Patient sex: F
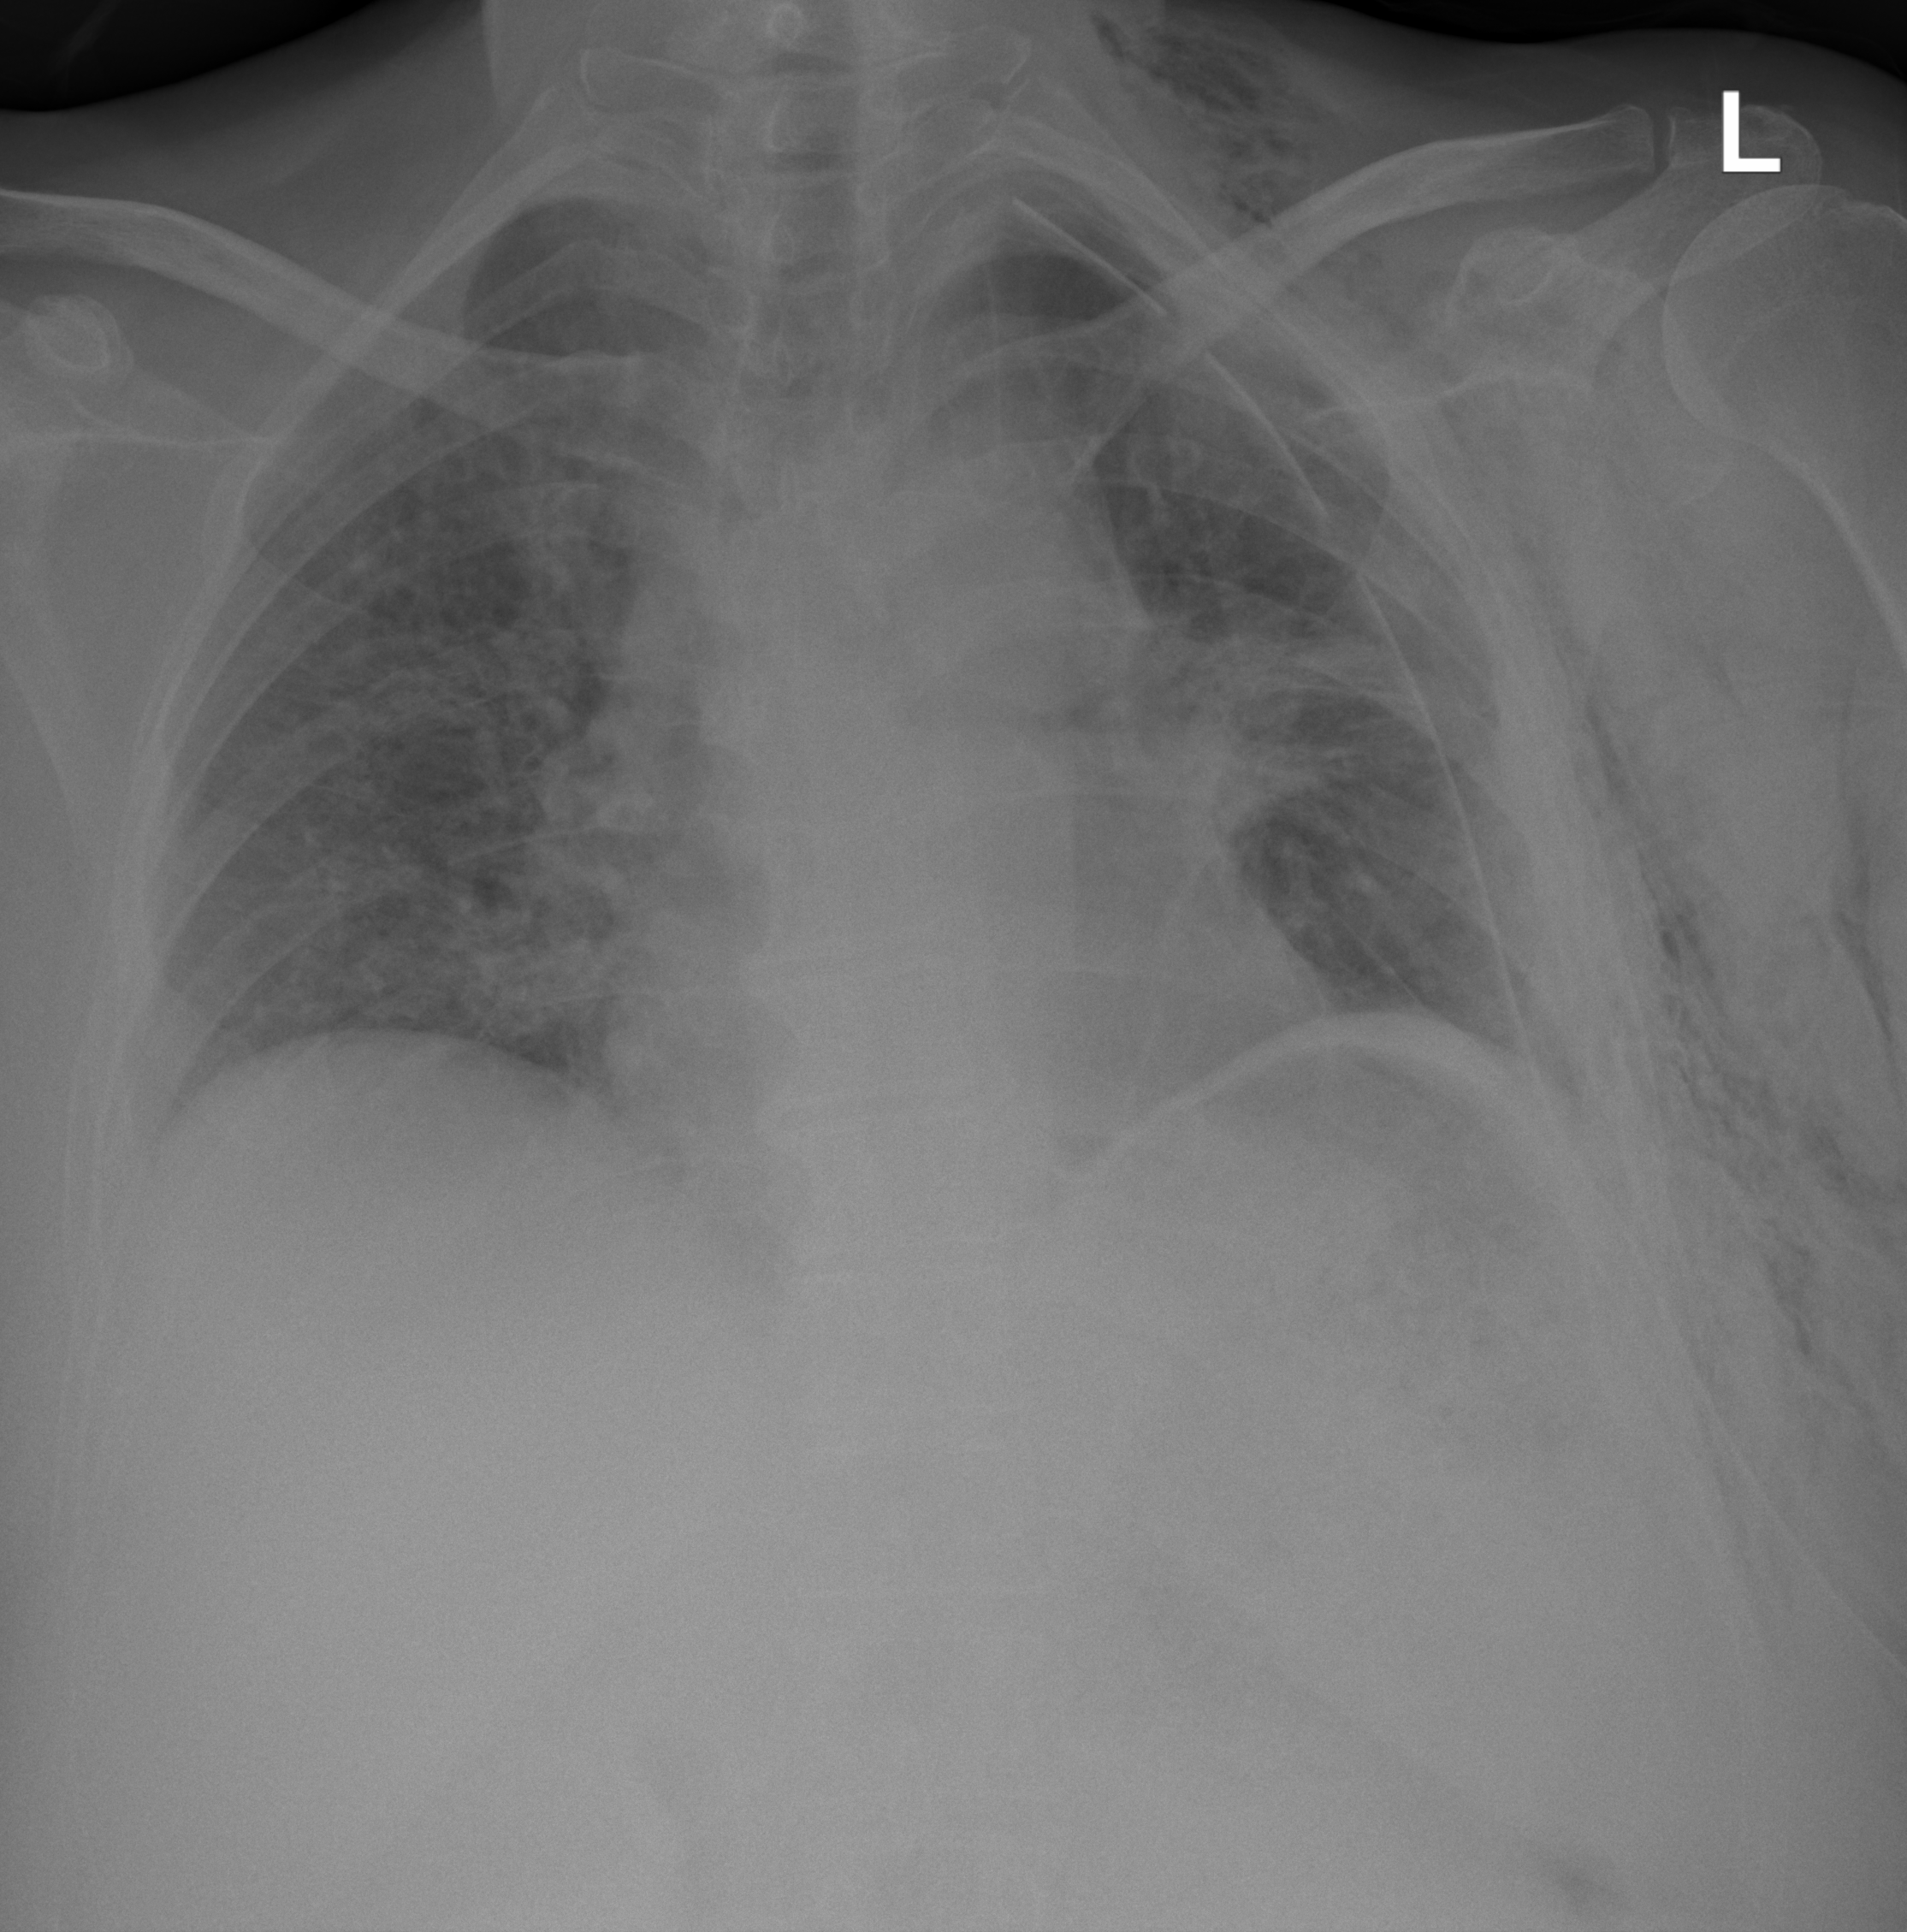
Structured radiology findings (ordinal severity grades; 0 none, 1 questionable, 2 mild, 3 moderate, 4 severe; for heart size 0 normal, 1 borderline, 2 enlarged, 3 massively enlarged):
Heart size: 1
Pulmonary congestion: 2
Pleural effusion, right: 1
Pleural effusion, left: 2
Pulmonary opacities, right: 2
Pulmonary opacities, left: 2
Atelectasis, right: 1
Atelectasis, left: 3